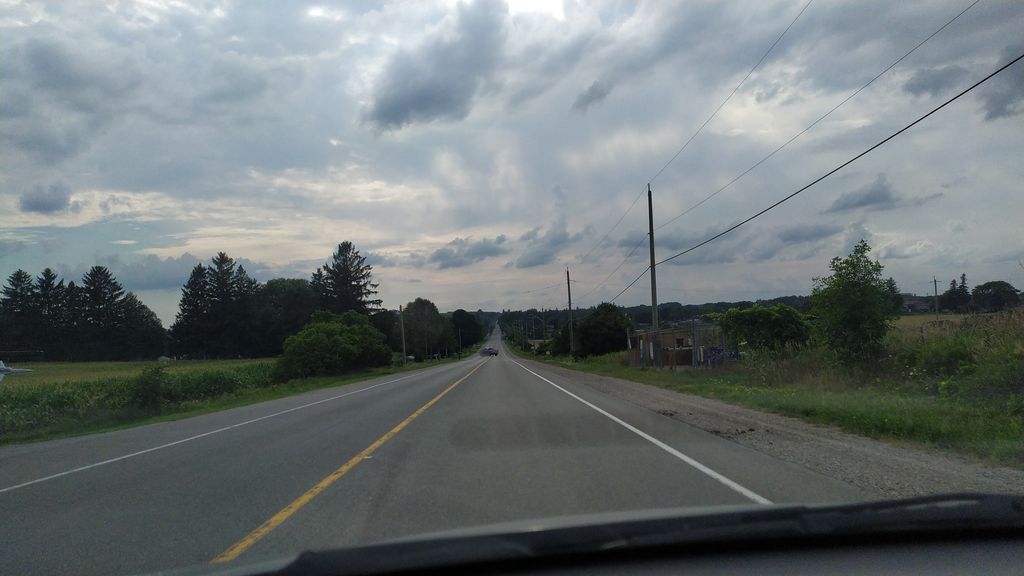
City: kitchener-waterloo